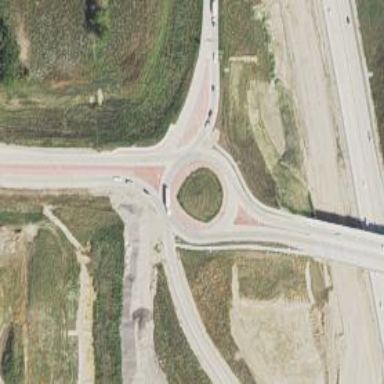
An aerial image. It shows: Secondary road around roundabout.